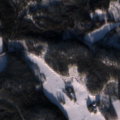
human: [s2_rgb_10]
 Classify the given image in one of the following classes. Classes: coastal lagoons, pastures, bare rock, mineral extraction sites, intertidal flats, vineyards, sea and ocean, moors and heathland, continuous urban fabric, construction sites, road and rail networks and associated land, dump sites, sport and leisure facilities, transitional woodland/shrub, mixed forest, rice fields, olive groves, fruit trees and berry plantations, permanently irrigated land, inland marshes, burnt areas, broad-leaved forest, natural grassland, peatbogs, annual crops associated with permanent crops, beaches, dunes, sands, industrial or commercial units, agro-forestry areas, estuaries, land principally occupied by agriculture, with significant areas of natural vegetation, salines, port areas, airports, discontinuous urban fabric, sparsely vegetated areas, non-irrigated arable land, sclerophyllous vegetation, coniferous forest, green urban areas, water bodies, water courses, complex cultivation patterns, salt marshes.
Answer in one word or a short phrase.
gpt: non-irrigated arable land, coniferous forest